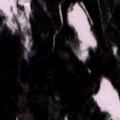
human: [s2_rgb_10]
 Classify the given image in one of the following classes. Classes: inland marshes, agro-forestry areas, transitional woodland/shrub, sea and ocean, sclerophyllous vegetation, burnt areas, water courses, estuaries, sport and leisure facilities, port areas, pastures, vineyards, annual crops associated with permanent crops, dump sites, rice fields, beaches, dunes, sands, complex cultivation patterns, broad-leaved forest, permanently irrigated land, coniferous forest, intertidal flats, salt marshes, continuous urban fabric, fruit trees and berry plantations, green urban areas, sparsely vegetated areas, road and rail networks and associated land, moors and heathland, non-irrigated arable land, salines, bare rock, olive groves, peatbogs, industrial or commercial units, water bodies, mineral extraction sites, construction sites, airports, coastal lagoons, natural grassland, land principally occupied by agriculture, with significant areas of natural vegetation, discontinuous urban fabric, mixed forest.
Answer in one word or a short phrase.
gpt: mixed forest, peatbogs